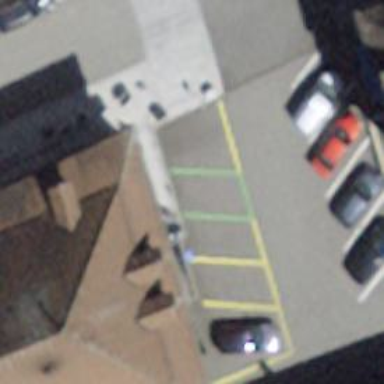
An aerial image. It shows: Charging station.